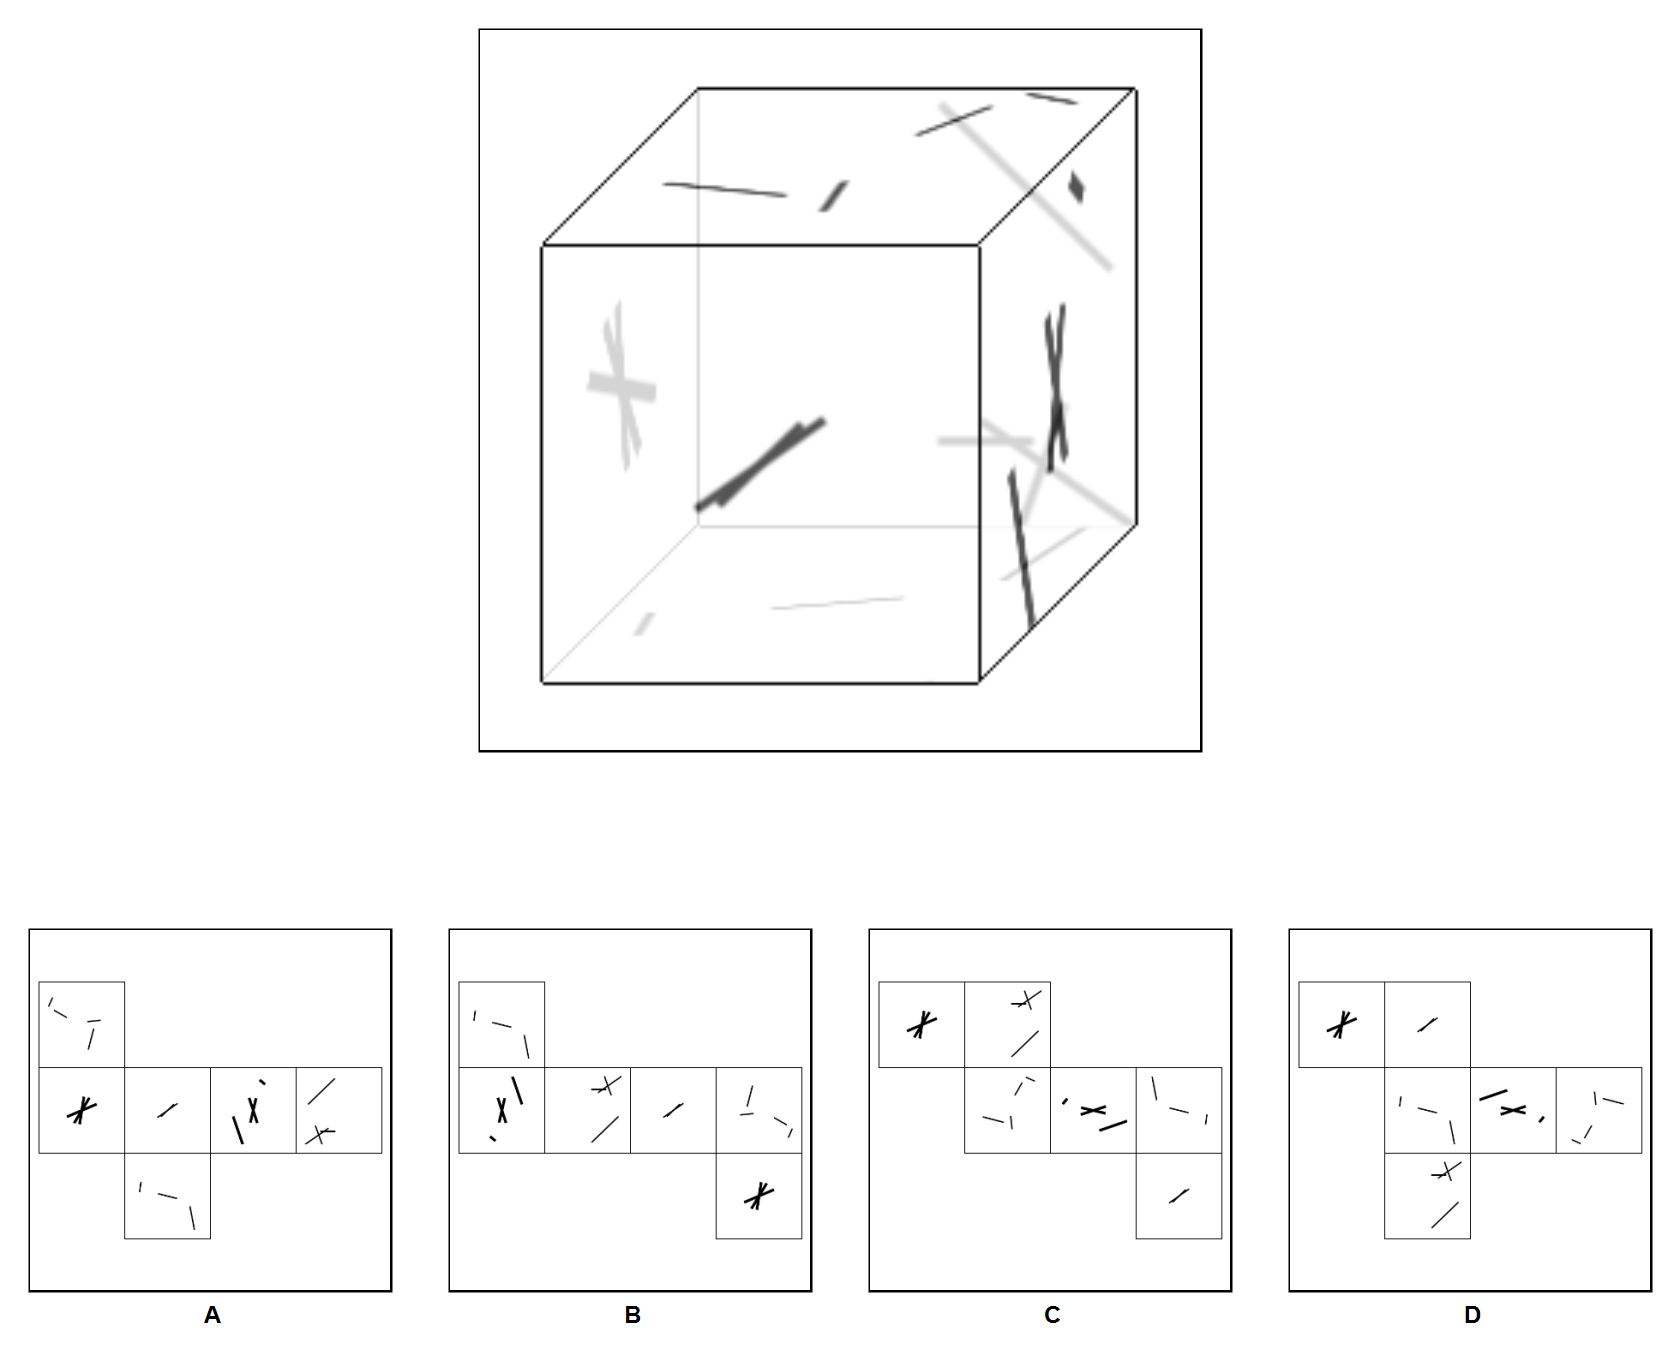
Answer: B